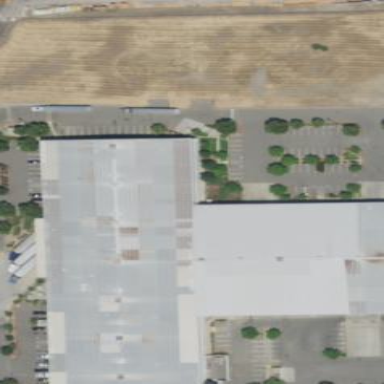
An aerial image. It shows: Industrial building.